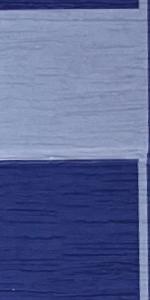
Label: Empty